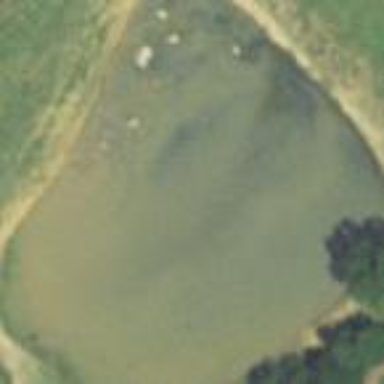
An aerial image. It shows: Peaceful pond surrounded by nature.